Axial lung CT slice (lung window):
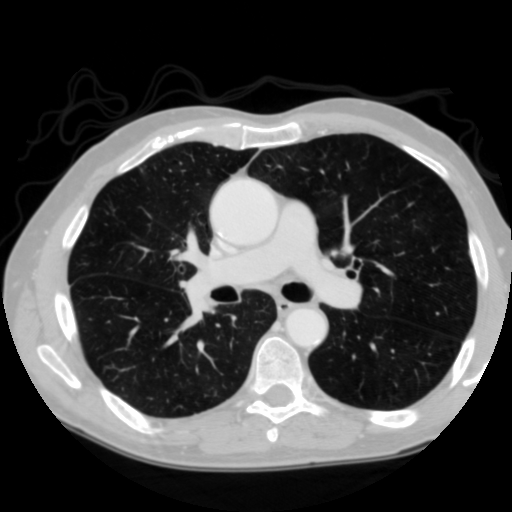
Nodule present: no